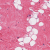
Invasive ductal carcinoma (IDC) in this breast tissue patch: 0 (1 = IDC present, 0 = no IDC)